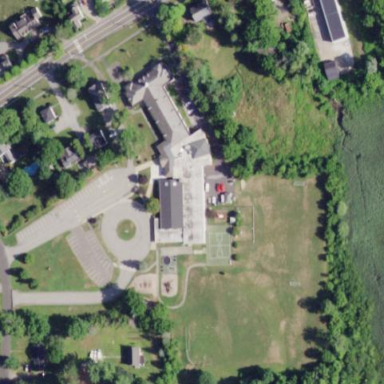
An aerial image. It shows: School.